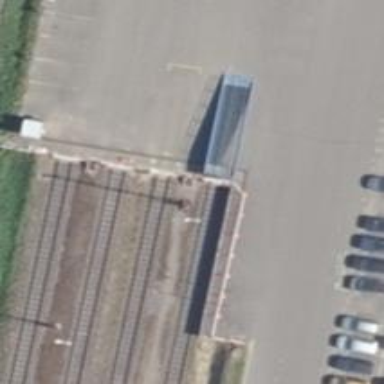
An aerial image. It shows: Railway level crossing.